Question: I need to place two EditText side by side, the left one can be multiline, but the right one has to be just one line. I've used a table layout with just one row but I have the following problem, the second column should have just the enough room to show the one single line text but not more. How can I achive that? Thank you very much
'''
<TableLayout
android:layout_width="fill_parent"
android:layout_height="fill_parent"
android:orientation="horizontal">
<TableRow
android:background="#87F1FF"
android:layout_width="fill_parent"
android:layout_height="wrap_content" >
<TextView
android:layout_width="0dp"
android:layout_height="wrap_content"
android:layout_weight="1"
android:maxLines="3"
android:text="this can take more than a line"
android:textColor="@android:color/black"
android:textSize="40sp" />
<TextView
android:layout_width="wrap_content"
android:layout_height="wrap_content"
android:layout_weight="1"
android:background="#454545"
android:maxLines="1"
android:text="May 25 - 10:00 pm"
android:textColor="@android:color/black"
android:textSize="20sp" />
</TableRow>
</TableLayout>
'''

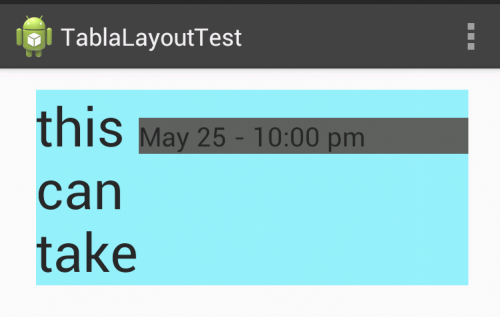
Answer: Make second TextView without 'android:layout_weight="1"'